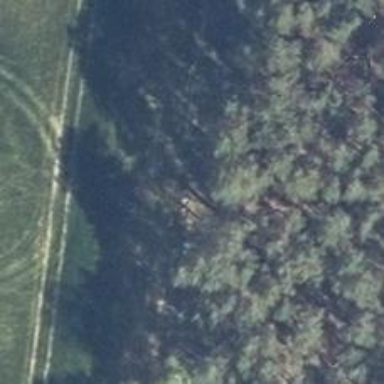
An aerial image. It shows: Hunting stand.